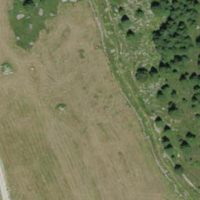
EUNIS habitat code: 26
Species observed at this site:
Campanula barbata